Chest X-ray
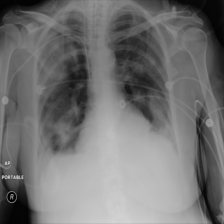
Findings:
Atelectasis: negative
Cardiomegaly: negative
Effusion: negative
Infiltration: negative
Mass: negative
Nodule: negative
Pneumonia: negative
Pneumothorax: negative
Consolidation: negative
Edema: negative
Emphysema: negative
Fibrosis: negative
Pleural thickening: negative
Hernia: negative